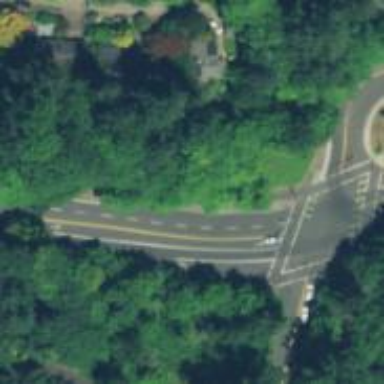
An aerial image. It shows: Asphalt road with primary designation. There is sidewalk on the left side.